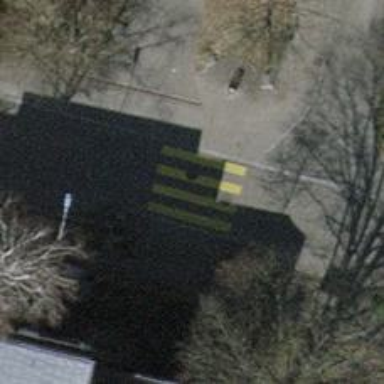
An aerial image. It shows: Paved footway with marked crossing.